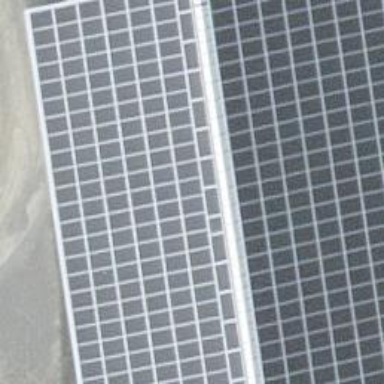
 consisting of solar photovoltaic panels."